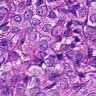
Metastatic tissue present: yes